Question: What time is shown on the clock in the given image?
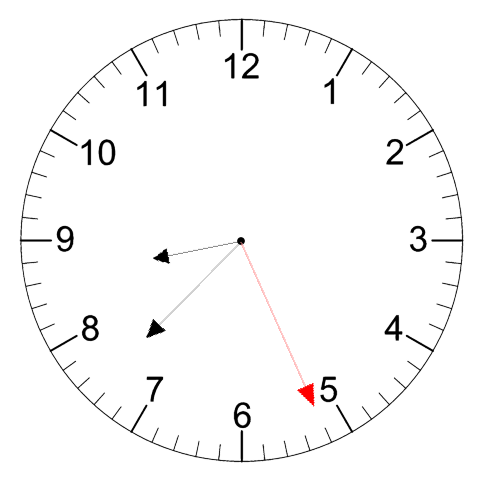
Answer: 08:37:26